Aerial crown-view tile of a tropical tree (Barro Colorado Island, Panama), acquired 20250124:
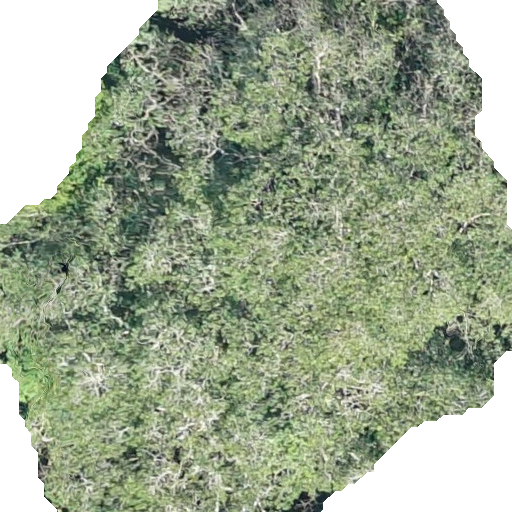
Species: Hura crepitans
GBIF accepted scientific name: Hura crepitans
Crown area: 379.29 m²